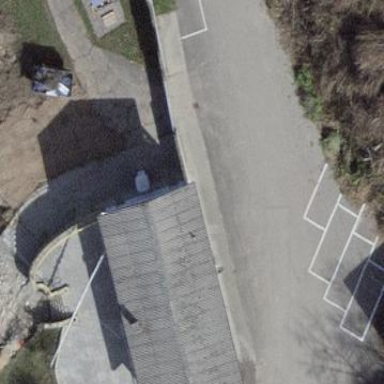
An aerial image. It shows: Cafe located in building.